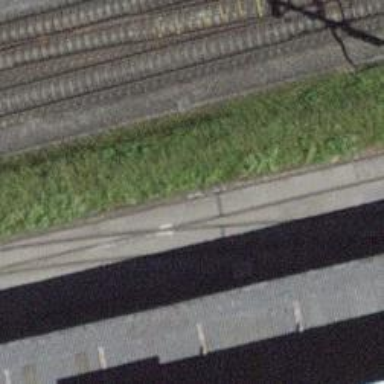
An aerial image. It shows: Railway yard with one track in service.